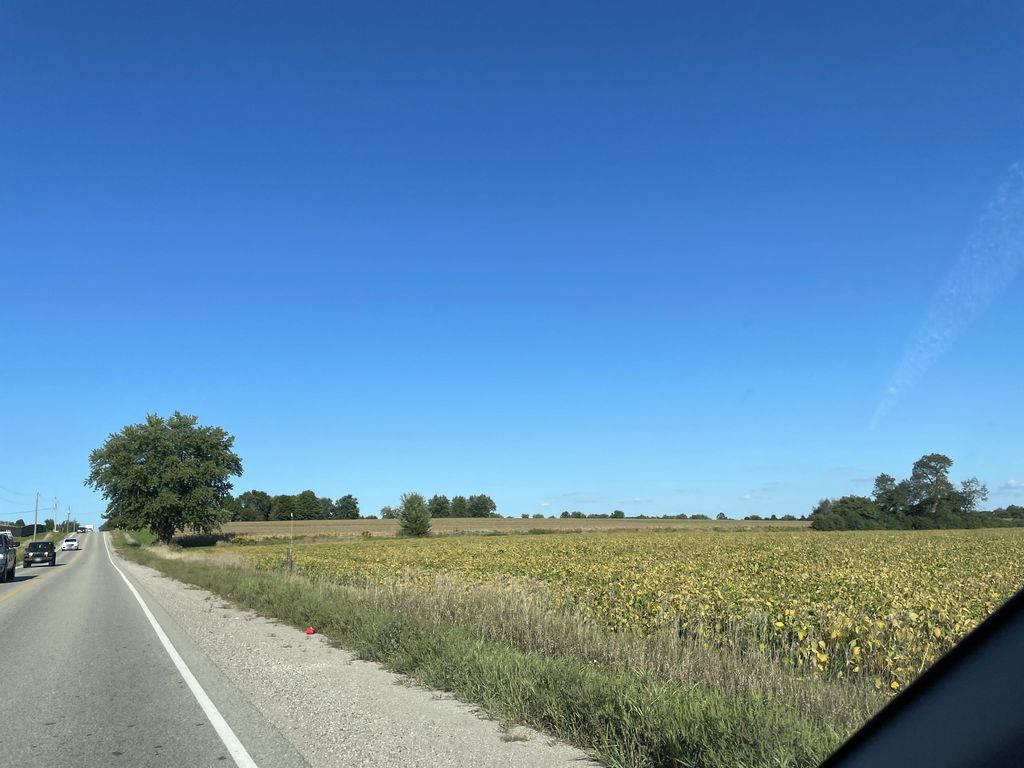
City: kitchener-waterloo